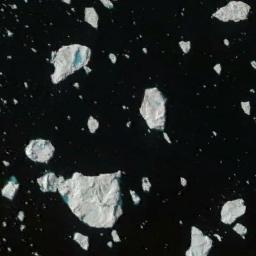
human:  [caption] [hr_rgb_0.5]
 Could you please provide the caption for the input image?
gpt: There are sea ice of different shapes and sizes .

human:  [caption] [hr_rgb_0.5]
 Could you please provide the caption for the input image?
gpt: There are many ice on the black sea .

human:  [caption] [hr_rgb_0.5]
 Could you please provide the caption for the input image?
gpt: A lot of small pieces of sea ice and some ice hummocks float in the deep blue sea .

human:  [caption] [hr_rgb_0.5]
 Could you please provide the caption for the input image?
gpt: Many ice cubes of various sizes are scattered floating on the blue sea .

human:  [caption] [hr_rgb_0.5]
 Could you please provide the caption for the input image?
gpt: There are some pieces of sea ice .